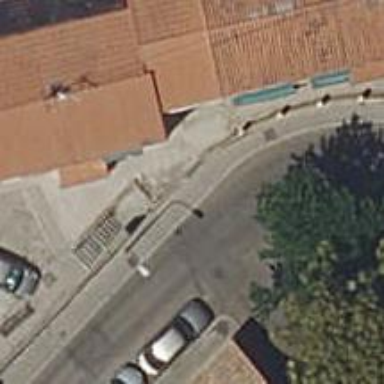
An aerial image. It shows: Set of steps on the road.